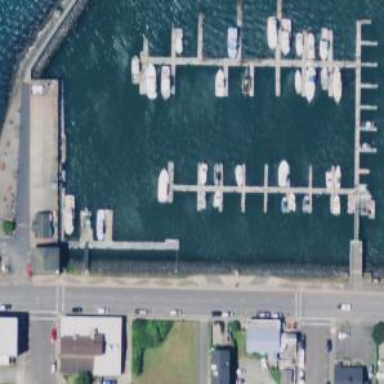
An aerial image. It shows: Man-made pier.